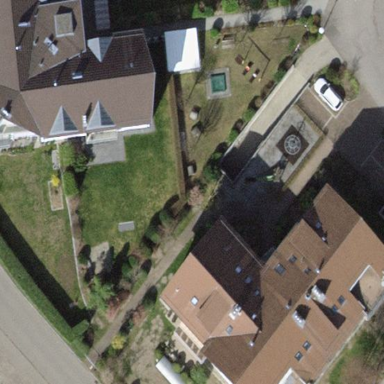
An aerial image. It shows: Gabled roof on building that houses apartments.